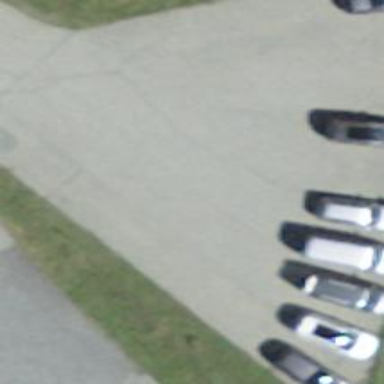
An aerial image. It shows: Parking area with surface.